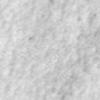
Label: no_change